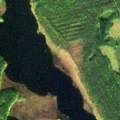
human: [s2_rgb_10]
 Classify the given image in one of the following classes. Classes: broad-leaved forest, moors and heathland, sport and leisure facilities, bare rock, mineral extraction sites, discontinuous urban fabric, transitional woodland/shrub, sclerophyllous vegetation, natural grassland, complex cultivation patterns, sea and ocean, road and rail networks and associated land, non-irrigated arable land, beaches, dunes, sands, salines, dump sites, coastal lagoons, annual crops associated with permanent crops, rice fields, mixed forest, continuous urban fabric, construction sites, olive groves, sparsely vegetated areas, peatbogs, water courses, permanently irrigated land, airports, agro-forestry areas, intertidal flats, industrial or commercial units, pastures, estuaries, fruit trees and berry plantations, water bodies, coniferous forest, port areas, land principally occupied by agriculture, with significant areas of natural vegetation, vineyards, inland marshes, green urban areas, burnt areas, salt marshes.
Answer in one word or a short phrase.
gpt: coniferous forest, mixed forest, water bodies